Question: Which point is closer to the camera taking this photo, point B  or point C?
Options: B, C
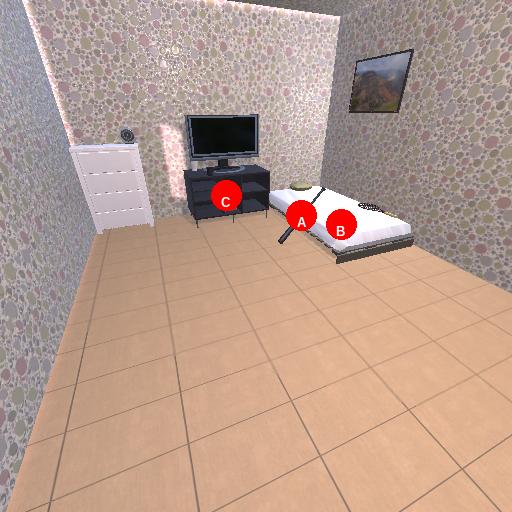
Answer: B